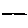
Label: line